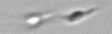
Label: Dinobryon